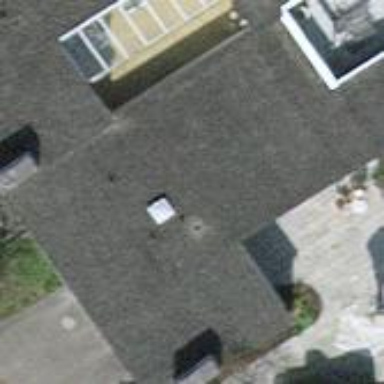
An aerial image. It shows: Terrace building.